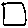
Label: square